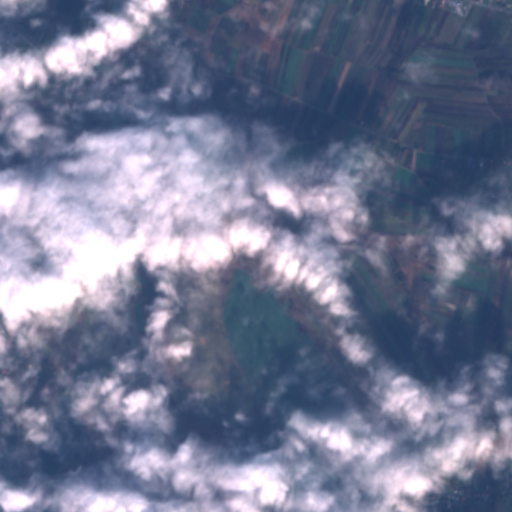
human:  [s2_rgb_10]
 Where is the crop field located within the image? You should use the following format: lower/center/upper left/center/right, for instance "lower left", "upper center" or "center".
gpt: The crop field is located in the upper left of the image.
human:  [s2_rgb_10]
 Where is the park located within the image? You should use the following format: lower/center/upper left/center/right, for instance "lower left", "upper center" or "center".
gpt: The park is located in the lower left of the image.
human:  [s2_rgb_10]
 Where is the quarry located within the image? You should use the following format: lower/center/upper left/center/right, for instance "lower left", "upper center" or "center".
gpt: The quarry is located in the upper left of the image.
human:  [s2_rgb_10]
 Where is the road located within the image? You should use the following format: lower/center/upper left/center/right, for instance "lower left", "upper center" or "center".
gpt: There is no road in the image.